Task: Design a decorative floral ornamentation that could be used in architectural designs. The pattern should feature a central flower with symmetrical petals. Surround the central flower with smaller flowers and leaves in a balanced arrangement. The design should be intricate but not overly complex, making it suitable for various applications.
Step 262:
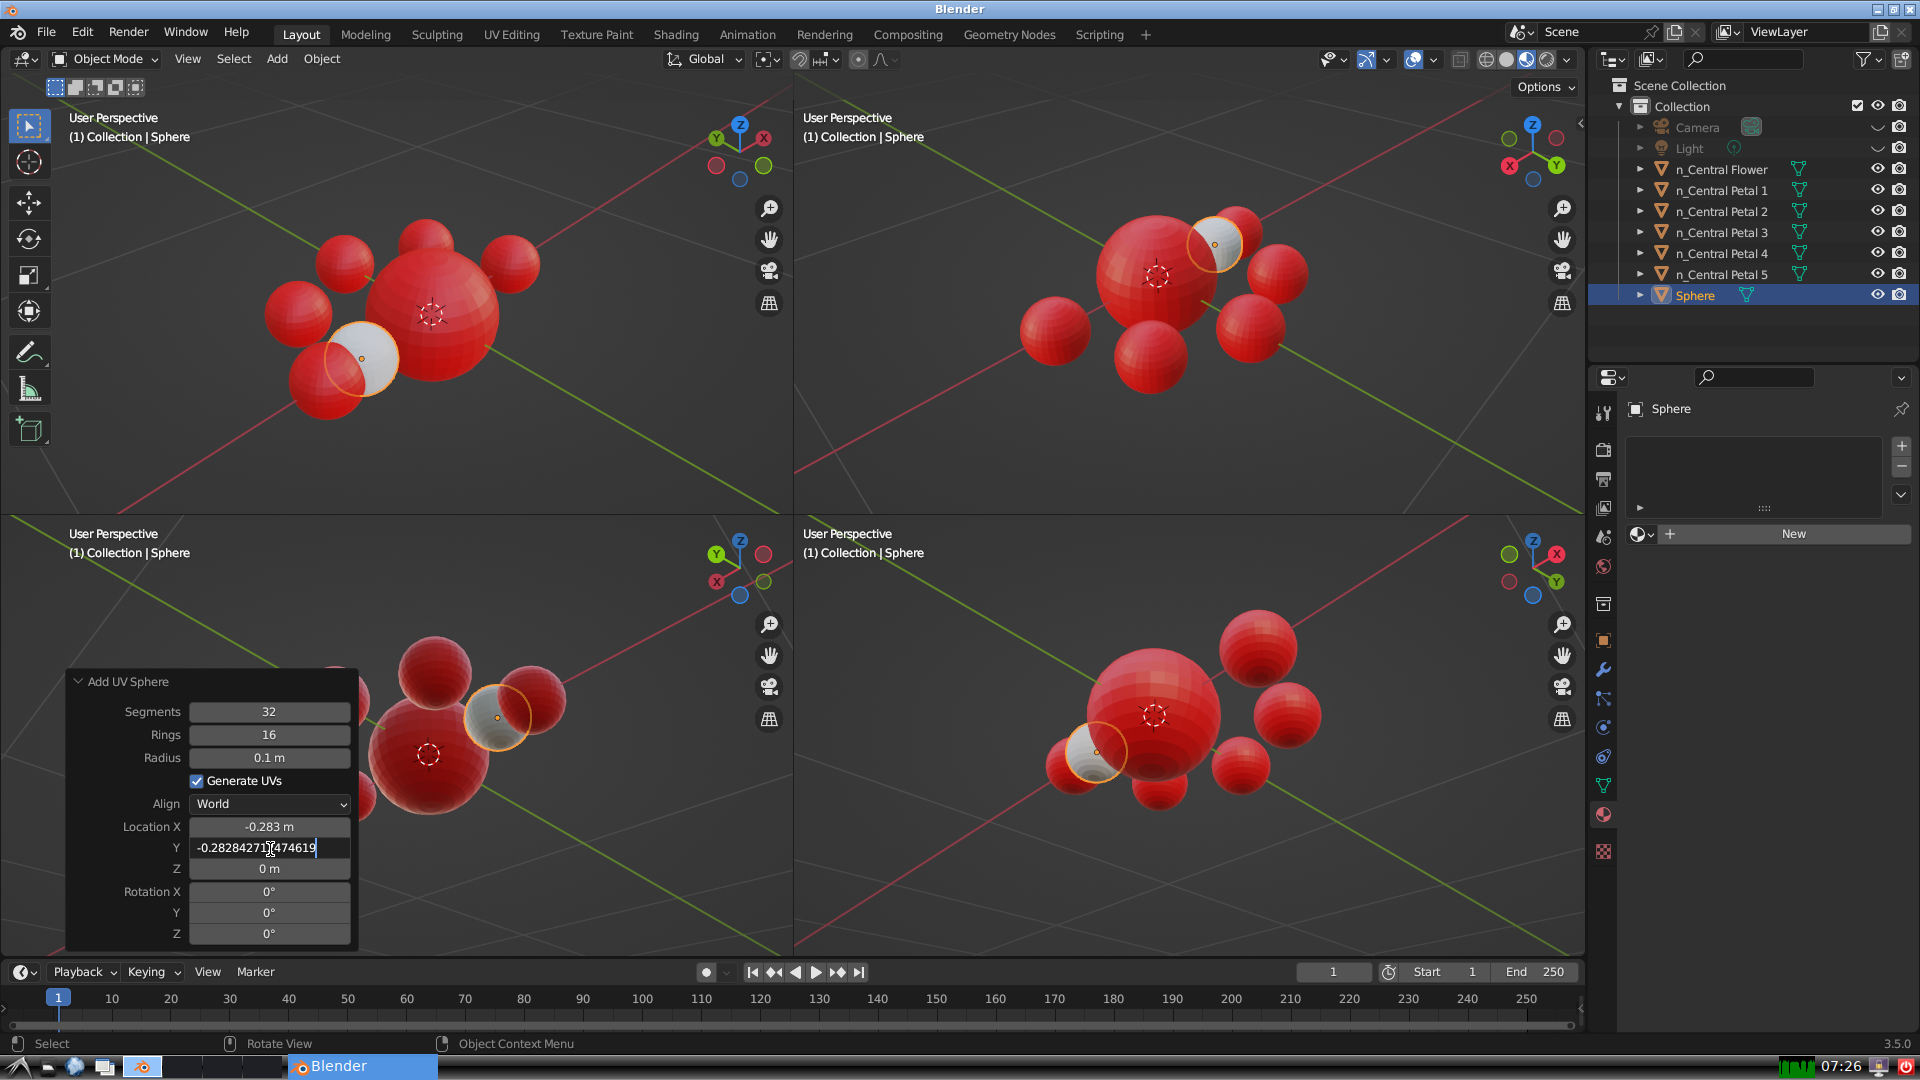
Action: {"key_press": ['Return']}